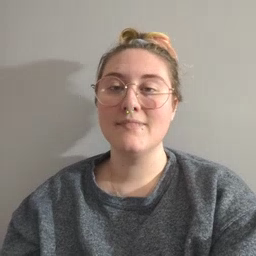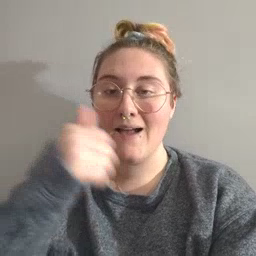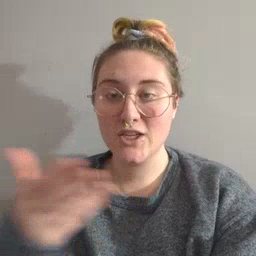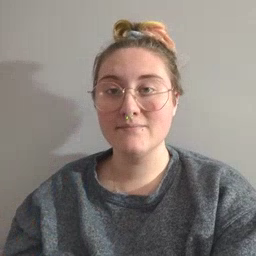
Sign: every